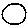
Label: circle